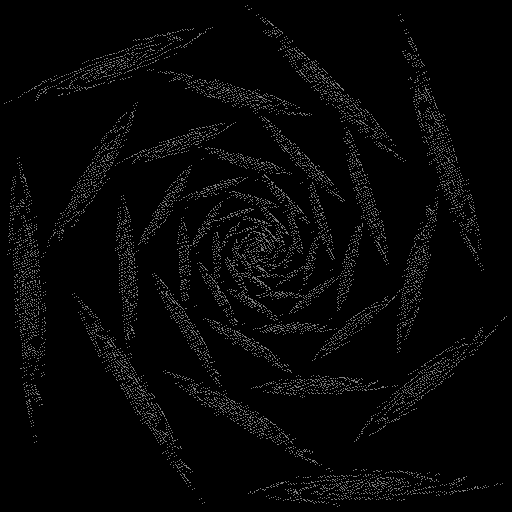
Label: rose